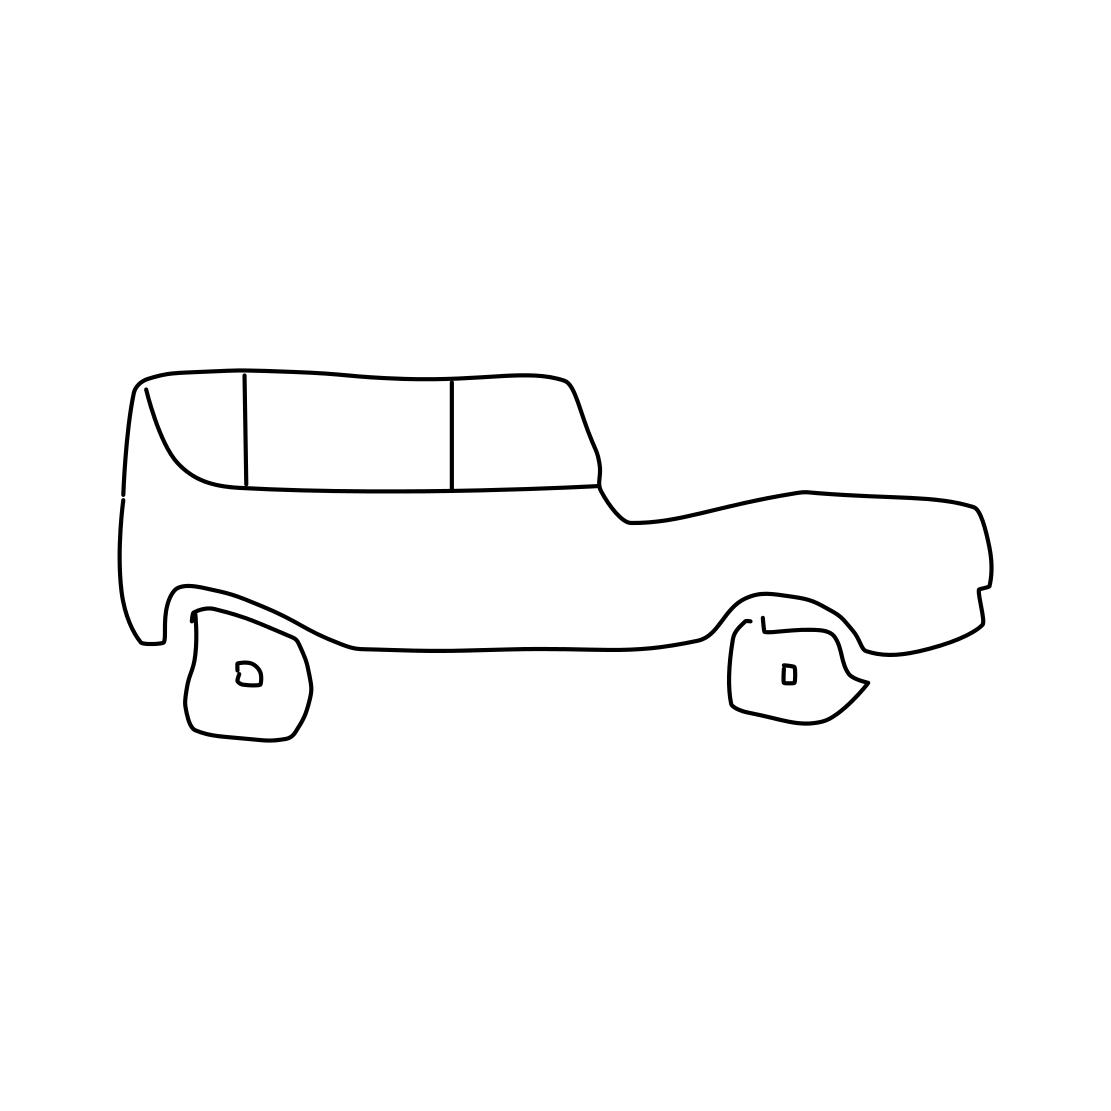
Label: suv